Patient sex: M
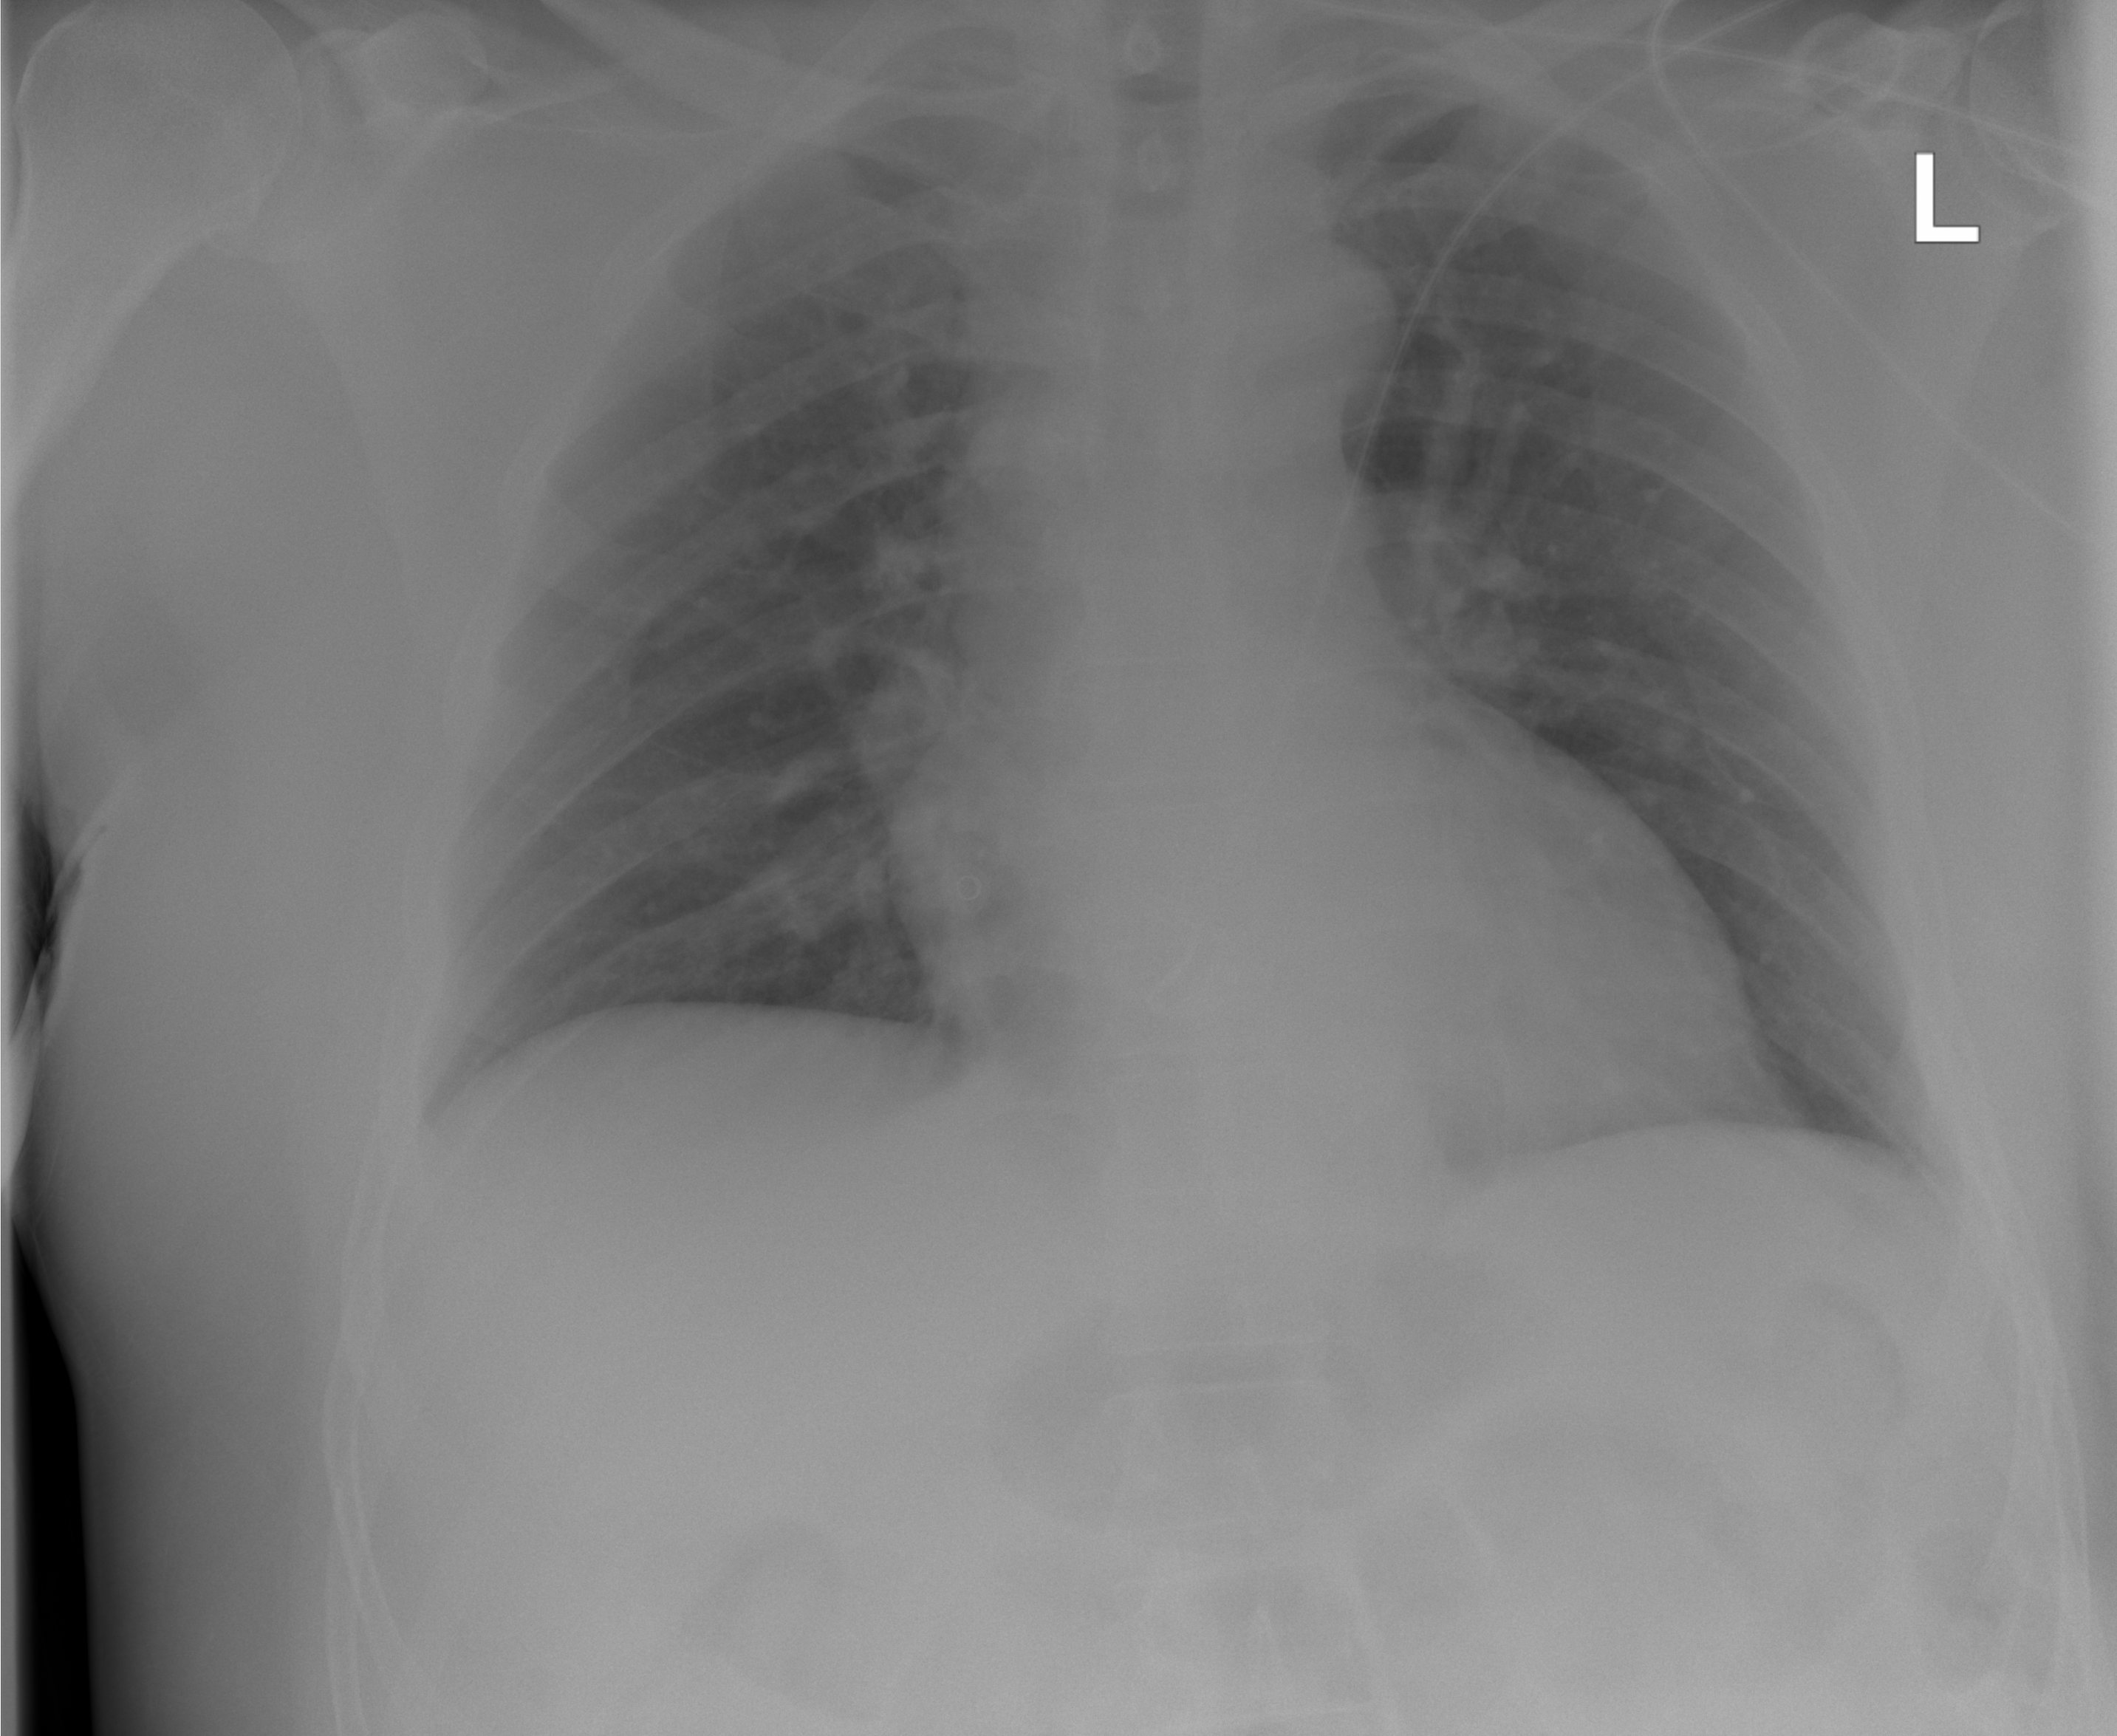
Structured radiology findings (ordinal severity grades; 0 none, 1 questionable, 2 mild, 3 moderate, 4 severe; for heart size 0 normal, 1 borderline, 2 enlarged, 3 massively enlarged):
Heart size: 0
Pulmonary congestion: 2
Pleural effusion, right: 0
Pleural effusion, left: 0
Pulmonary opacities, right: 0
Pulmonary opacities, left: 0
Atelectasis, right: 0
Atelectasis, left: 0